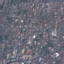
Label: Residential